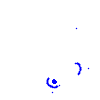
Particle: pion